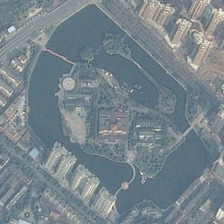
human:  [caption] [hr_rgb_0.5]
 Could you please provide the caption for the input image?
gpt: many buildings are around a park with a large pond with an island with many green trees .

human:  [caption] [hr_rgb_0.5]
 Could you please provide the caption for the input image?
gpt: many buildings are around a park with a large pond with an island with many green trees .

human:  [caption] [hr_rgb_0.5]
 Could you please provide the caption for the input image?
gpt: many buildings are around a park with a large pond with an island with many green trees .

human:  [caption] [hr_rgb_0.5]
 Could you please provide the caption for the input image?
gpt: many buildings are around a park with a large pond with an island with many green trees .

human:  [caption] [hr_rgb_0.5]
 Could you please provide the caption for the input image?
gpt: many buildings are around a park with a large pond with an island with many green trees .